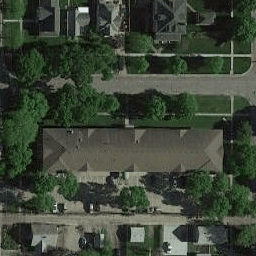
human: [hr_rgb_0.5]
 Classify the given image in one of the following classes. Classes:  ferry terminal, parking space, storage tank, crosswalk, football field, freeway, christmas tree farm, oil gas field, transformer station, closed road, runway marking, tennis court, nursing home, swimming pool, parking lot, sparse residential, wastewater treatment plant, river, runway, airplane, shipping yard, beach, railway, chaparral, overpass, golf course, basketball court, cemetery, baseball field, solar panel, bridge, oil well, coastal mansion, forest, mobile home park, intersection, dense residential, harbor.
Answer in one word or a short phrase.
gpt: nursing home